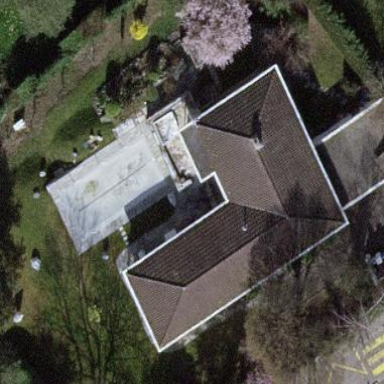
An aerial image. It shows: Garden enclosed by fence.